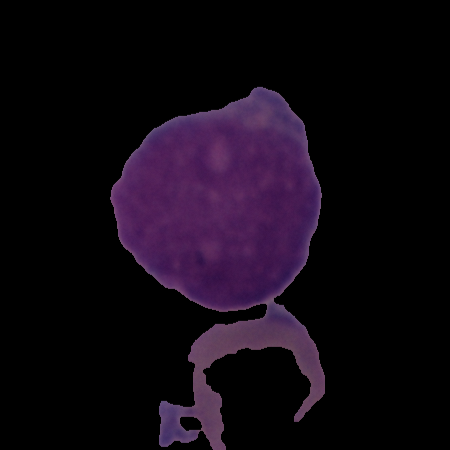
Label: cancer